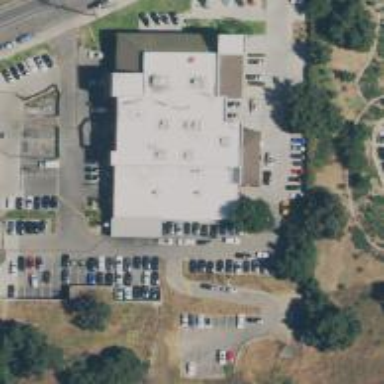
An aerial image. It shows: Building used as car shop.